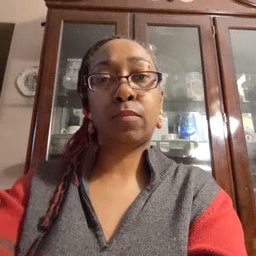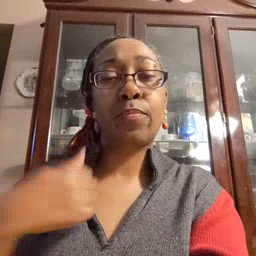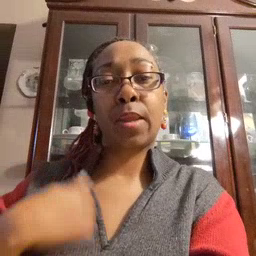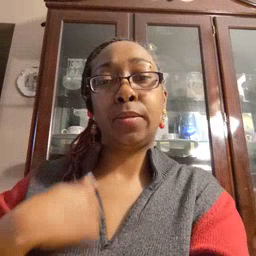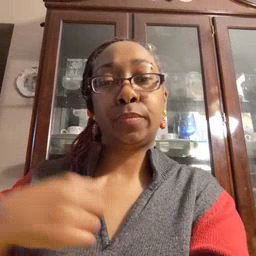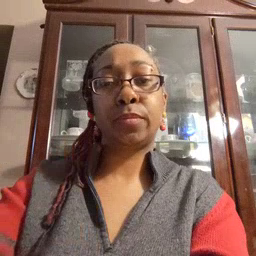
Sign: bath